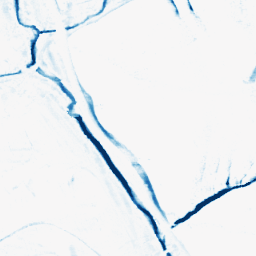
Category: morphological
Decomposition family: morphological_rect
Decomposition parameters: operation: closing
width: 10
height: 5
Upsampling method: bilinear
Upsampling parameters: scale: 8
Upsampling scale: 8